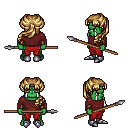
a pixel art fantasy rpg character, male body template, orc, green skin, maroon long-sleeve shirt, red pants, blonde princess hairstyle, cloth bracers, metal boots, spear, four views (front, back, left, right), 2x2 character sprite sheet, small pixel art, hard edges, no anti-aliasing